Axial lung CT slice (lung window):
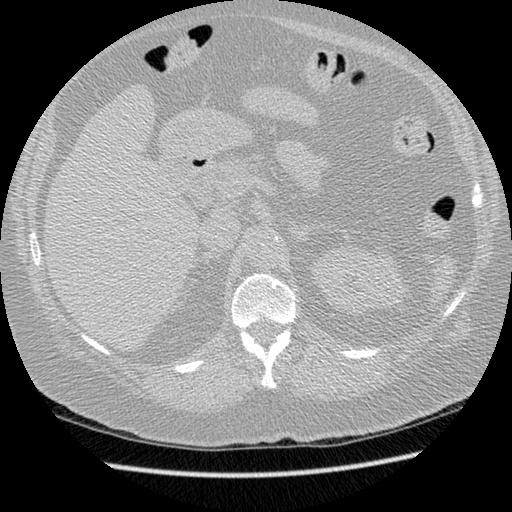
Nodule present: no